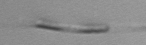
Label: Leptocylindrus